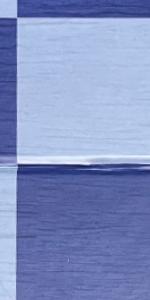
Label: Empty